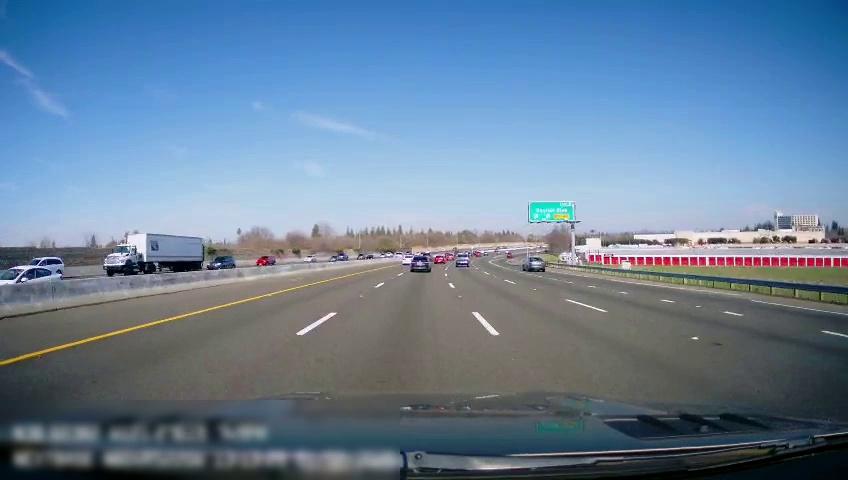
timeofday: Day
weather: Sunny
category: Drivable Space
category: Vehicles | Truck
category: Vehicles | SUV
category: Vehicles | Car
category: Vehicles | SUV
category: Vehicles | Car
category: Vehicles | Car
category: Vehicles | Car
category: Drivable Space
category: Vehicles | Car
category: Vehicles | Truck
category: Vehicles | Car
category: Vehicles | Car
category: Vehicles | Car
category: Lanes | Alternate Lane
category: Lanes | Alternate Lane
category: Lanes | Alternate Lane
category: Lanes | Current Lane
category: Lanes | Current Lane
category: Lanes | Alternate Lane
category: Traffic | Signs
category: Traffic | Signs